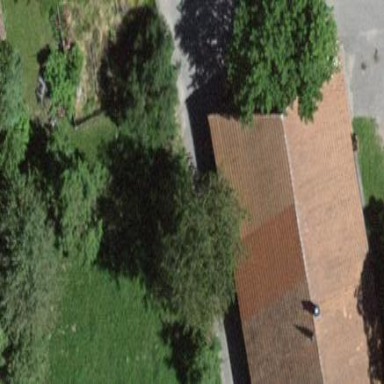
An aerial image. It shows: Farm building.